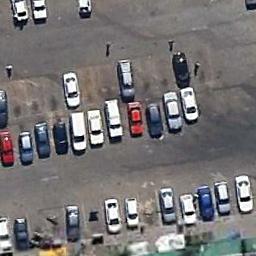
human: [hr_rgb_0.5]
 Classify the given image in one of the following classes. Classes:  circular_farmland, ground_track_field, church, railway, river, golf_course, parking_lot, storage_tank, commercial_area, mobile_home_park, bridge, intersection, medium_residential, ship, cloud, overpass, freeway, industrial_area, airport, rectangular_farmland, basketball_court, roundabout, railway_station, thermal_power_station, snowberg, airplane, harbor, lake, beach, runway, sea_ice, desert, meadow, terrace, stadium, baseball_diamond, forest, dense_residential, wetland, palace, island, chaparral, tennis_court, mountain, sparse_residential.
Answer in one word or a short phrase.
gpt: parking_lot